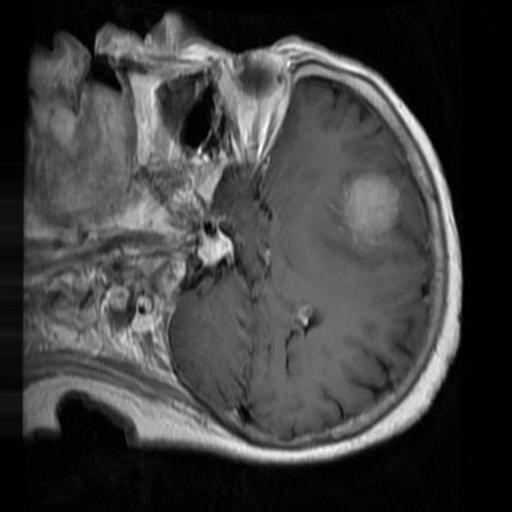
Label: brain_menin